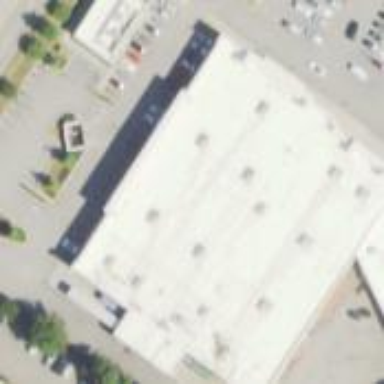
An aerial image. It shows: Commercial building housing department store.